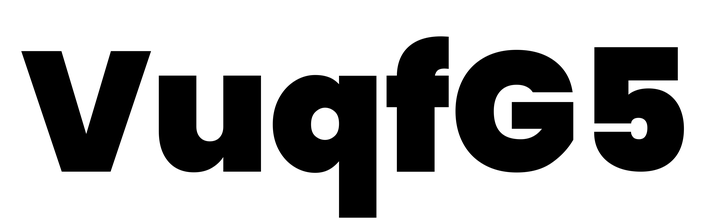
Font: Poppins-Black